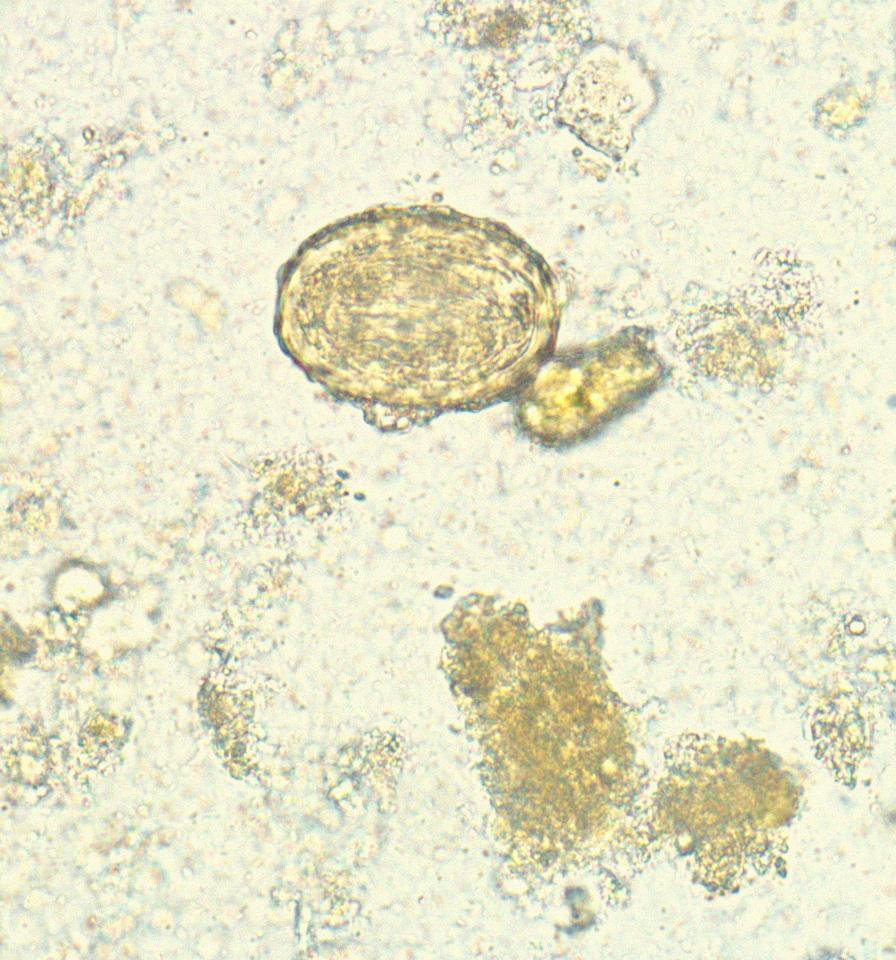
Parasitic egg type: Ascaris lumbricoides